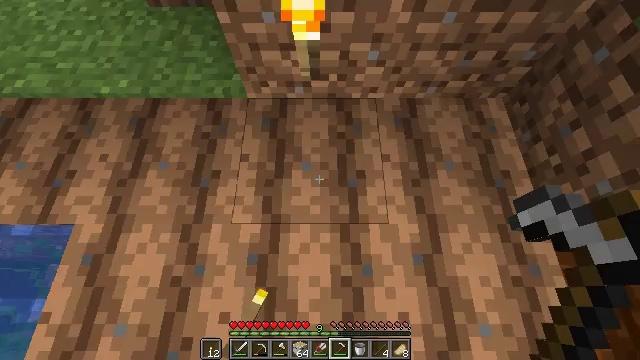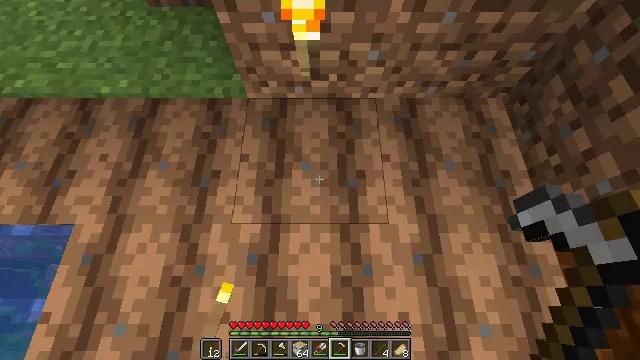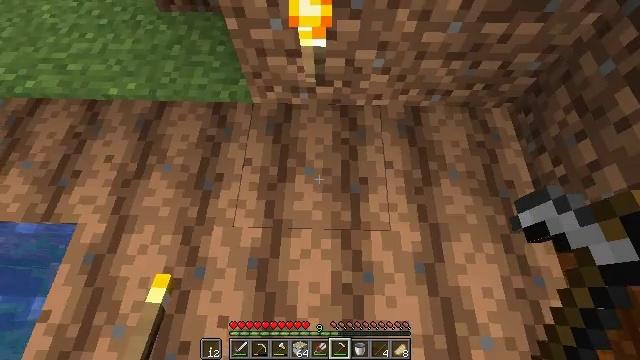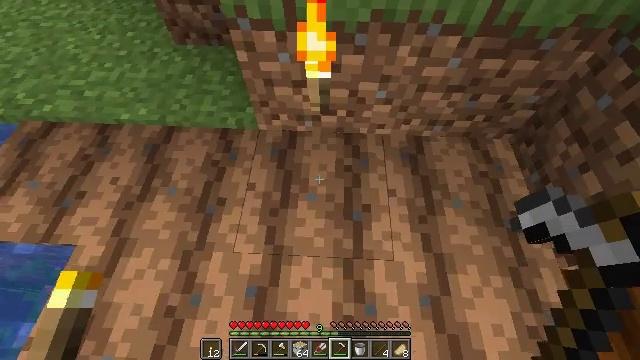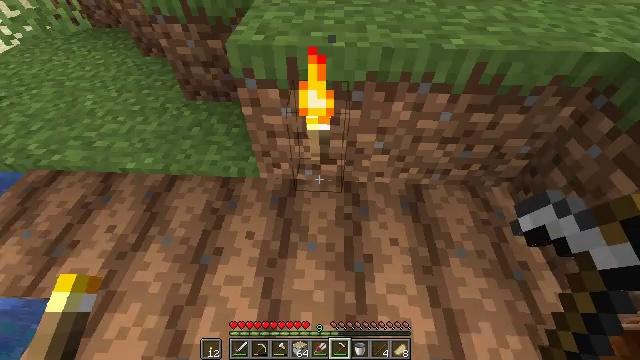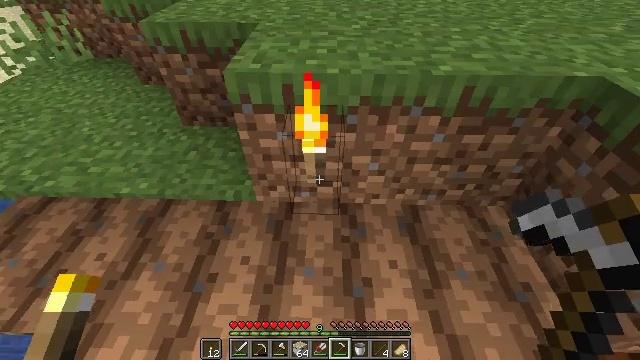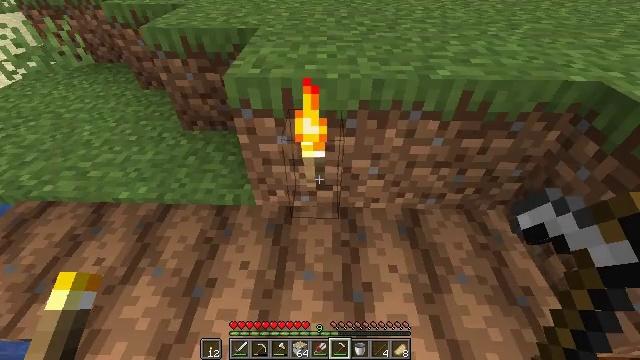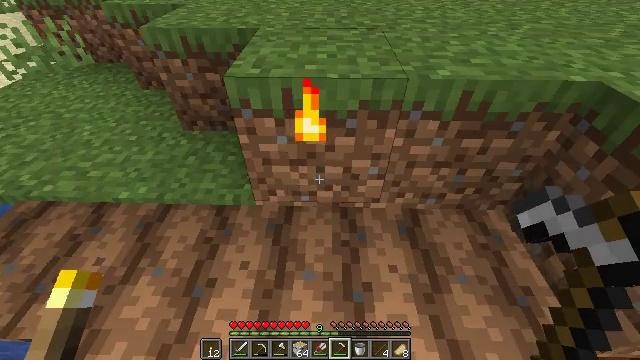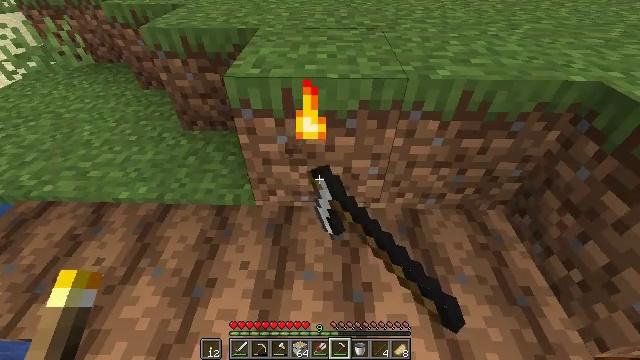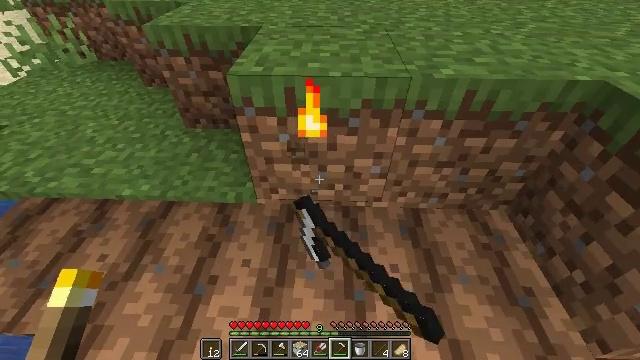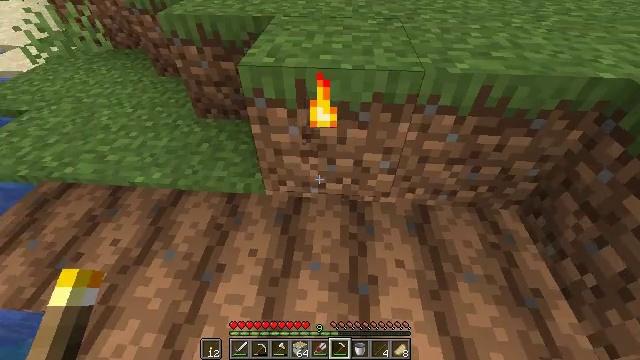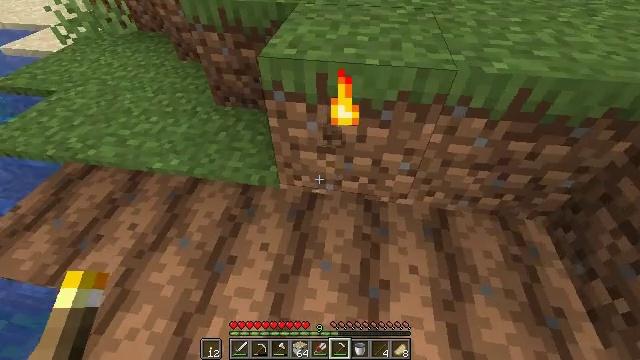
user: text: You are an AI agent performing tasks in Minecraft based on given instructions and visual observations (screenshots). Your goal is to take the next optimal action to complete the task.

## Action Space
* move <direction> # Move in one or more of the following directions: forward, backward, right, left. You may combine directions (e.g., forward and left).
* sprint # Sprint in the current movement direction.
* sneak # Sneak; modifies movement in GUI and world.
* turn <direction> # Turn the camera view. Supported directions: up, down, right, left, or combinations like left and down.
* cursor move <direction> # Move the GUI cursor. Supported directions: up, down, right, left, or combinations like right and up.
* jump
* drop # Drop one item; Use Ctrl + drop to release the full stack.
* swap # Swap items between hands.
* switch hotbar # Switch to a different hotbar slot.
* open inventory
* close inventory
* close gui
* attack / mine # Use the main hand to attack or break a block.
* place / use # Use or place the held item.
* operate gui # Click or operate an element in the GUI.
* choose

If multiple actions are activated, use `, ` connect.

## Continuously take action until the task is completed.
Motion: motion action
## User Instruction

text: Break the wall torch for relocation.
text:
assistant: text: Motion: no_op
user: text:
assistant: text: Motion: turn left and up
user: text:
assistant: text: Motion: turn left and up
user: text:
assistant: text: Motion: turn up
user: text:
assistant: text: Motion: turn right and up
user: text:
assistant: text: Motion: no_op
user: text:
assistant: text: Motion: attack / mine
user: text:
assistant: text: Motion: attack / mine
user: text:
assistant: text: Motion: no_op
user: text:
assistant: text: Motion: turn left and down
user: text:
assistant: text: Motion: move forward, turn left and down
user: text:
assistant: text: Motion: no_op